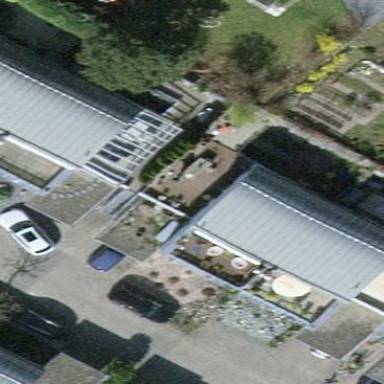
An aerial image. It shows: Terrace building.